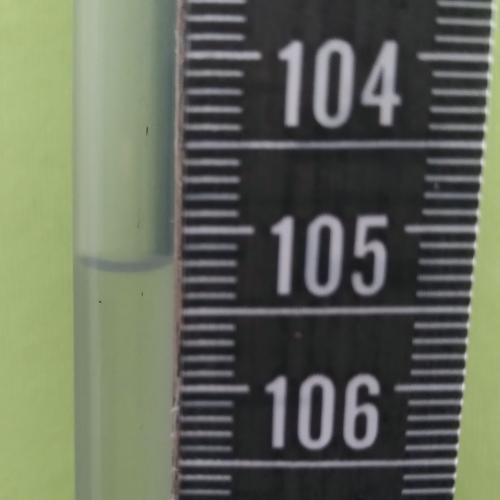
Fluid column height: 105.2 cm